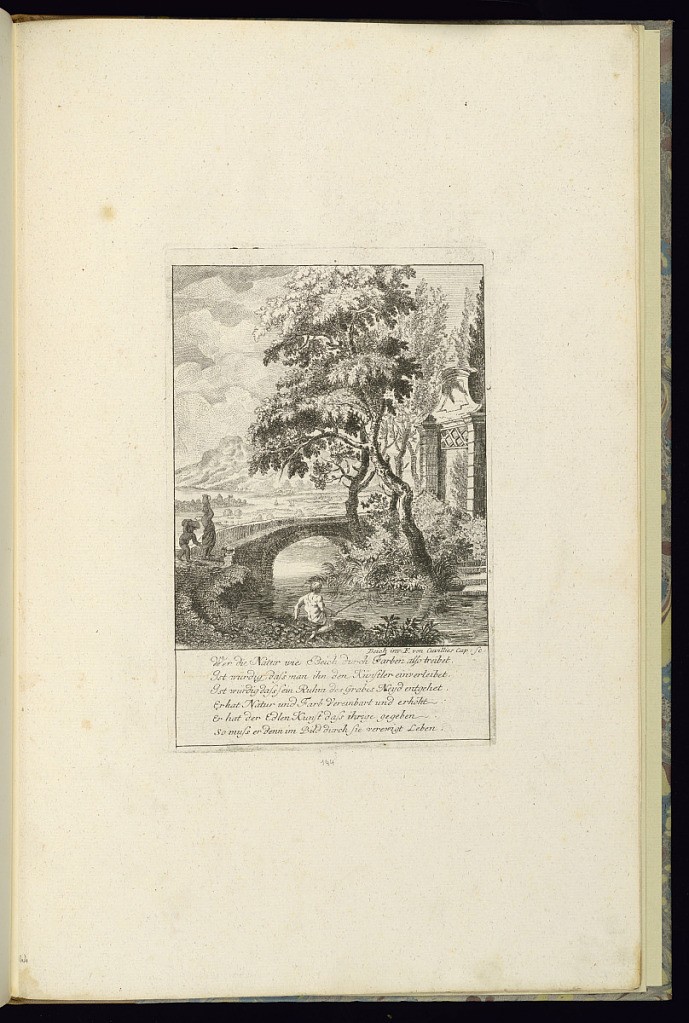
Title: Rustic Landscape
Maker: Franz Joachim Beich, German, 1665–1748
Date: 18th century
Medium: Etching and engraving on off-white laid paper
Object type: Print
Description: Scene of a landscape with a figure fishing at the side of a river bank. Two other figures walk over a bridge carrying goods on their heads. The plate is signed.